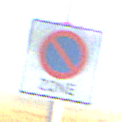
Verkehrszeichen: BeginnEingeschraenktesHalteverbotZone
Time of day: SunriseSunset
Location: Outdoor (Nature)
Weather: Clear
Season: NotSpecified
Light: Natural